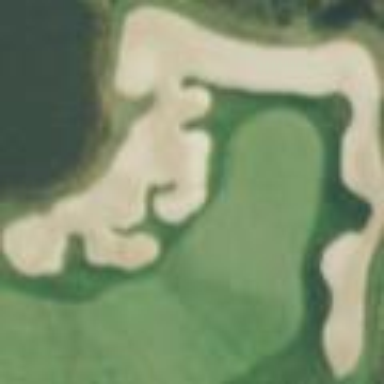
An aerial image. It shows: Golf bunker.